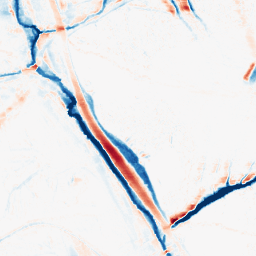
Category: morphological
Decomposition family: morphological_ellipse
Decomposition parameters: operation: average
width: 10
height: 20
Upsampling method: bilinear
Upsampling parameters: scale: 4
Upsampling scale: 4